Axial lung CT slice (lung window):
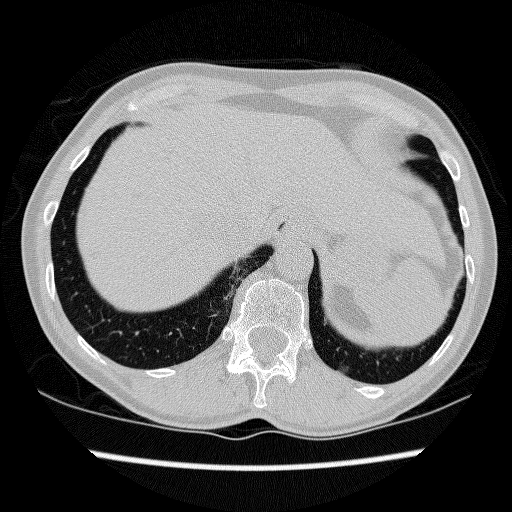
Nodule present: no